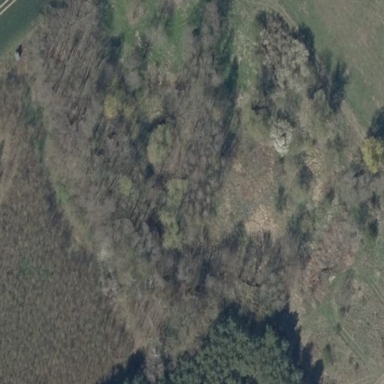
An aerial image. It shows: Deciduous woodland area.